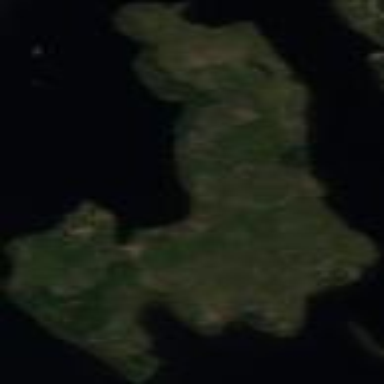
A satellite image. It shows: Image showing island.